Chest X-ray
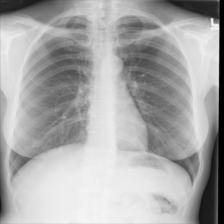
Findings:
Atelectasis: negative
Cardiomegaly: negative
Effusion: negative
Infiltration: negative
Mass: negative
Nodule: negative
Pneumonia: negative
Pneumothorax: negative
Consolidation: negative
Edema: negative
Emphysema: negative
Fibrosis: negative
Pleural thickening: negative
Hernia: negative